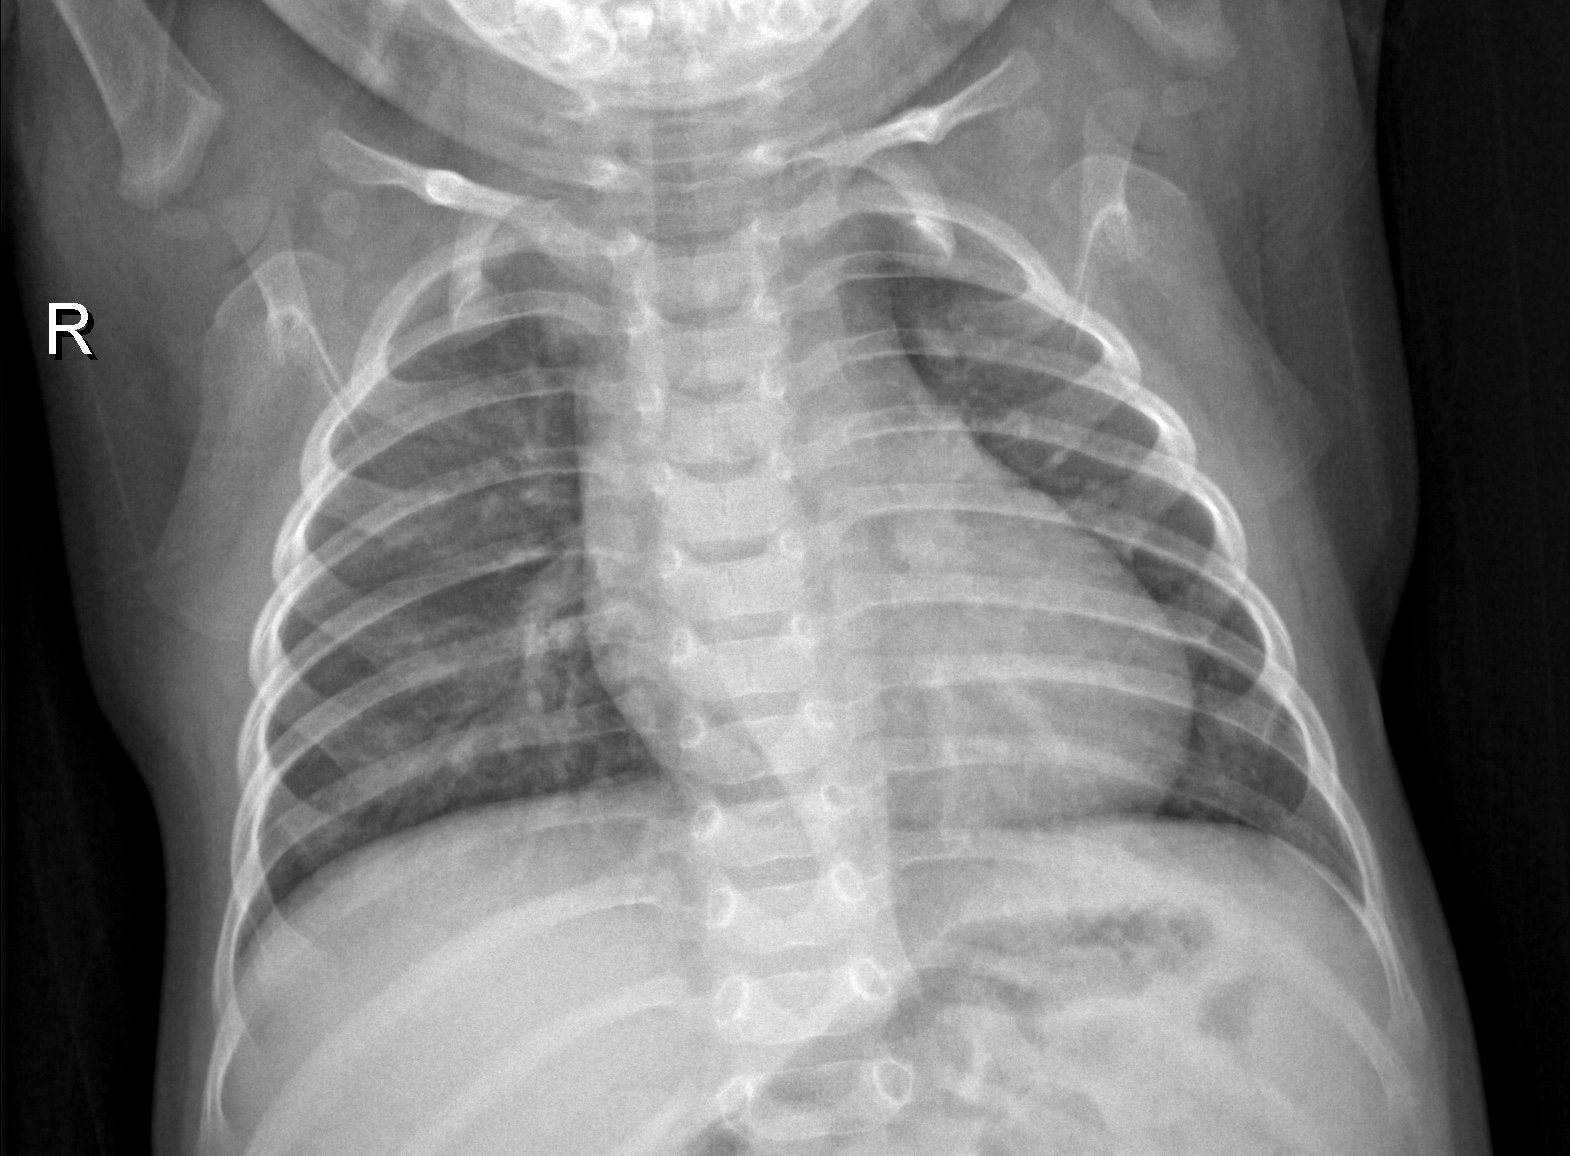
Diagnosis: NORMAL